Question: I'm taking over a PHP project (devlopped by colleagues who left the company) and I'm facing a redirection problem on our validation environment.
On my Localhost there is no problem (I'm using Wamp), but on our validation environment (using IIS) I have a 302 redirect problem :

The user should be redirected to "interface_mapage.php", but he is systematically redirected to "admin_mapage.php"
I took a look at the code and especially for header location but nothing shocked me ... Any suggestion ?
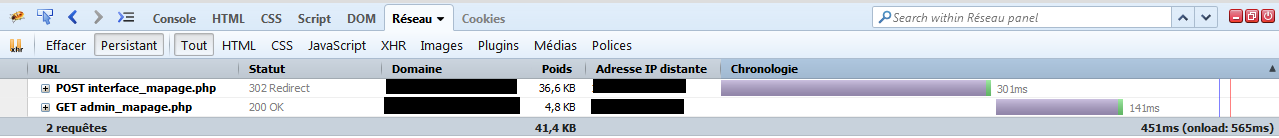
Answer: Ok, I juste solved it.
The problem was coming from a header location :
'''
<button type="submit" value="admin" id="bouton" name="admin" onclick=
<?php header('Location : admin_mapage.php')?> >
'''
Does anyone know why this code redirect to another page with IIS but not with Wamp ?